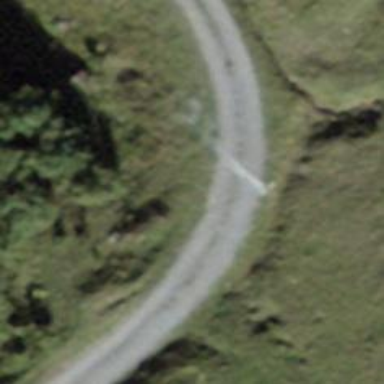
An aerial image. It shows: Downhill track road with grade2 surface.